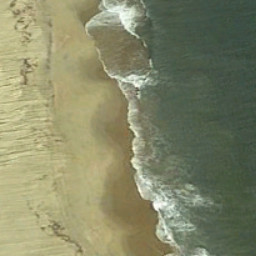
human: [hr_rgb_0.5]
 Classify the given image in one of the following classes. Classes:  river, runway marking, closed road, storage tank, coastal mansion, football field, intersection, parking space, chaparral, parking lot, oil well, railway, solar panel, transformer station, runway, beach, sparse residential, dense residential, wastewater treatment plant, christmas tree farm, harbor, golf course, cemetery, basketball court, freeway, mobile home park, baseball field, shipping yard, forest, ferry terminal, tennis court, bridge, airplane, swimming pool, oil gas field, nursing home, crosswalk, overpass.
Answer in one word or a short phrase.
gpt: beach